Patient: sex F, age 58
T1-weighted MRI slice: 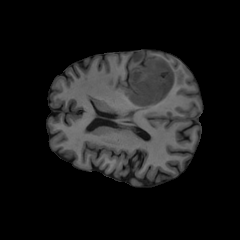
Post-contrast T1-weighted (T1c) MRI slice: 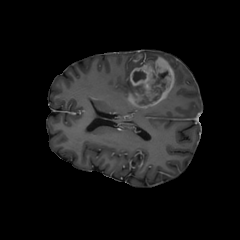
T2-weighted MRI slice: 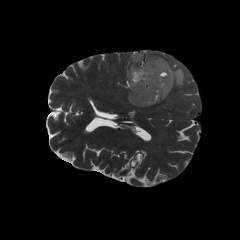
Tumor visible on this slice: yes
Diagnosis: Glioblastoma, IDH-wildtype
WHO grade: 4